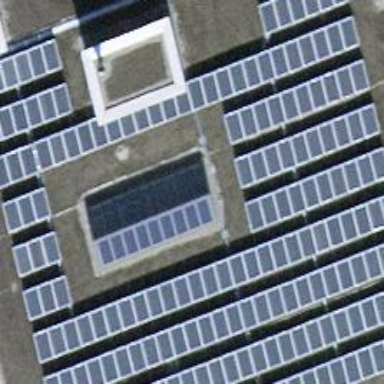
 consisting of solar photovoltaic panels."